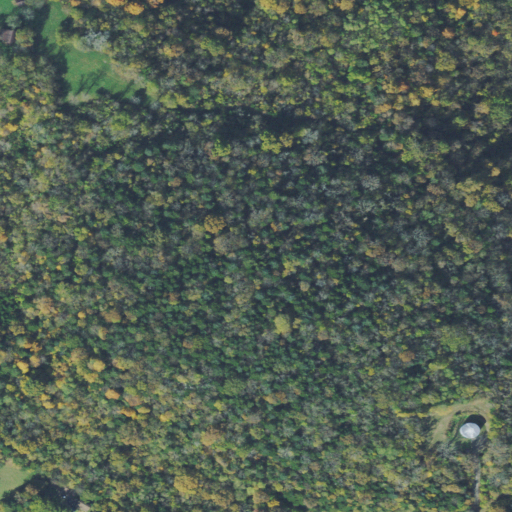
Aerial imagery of mountain in Tennessee named Pultight Hill containing mixed forest, evergreen forest, deciduous forest, pasture, open development, and low intensity development